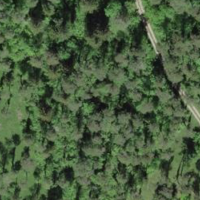
EUNIS habitat code: 44
Species observed at this site:
Campanula glomerata